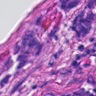
Metastatic tissue present: yes